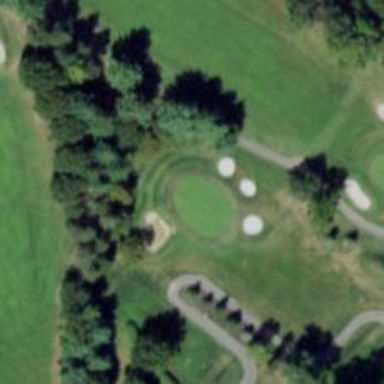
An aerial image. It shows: View of golf hole.